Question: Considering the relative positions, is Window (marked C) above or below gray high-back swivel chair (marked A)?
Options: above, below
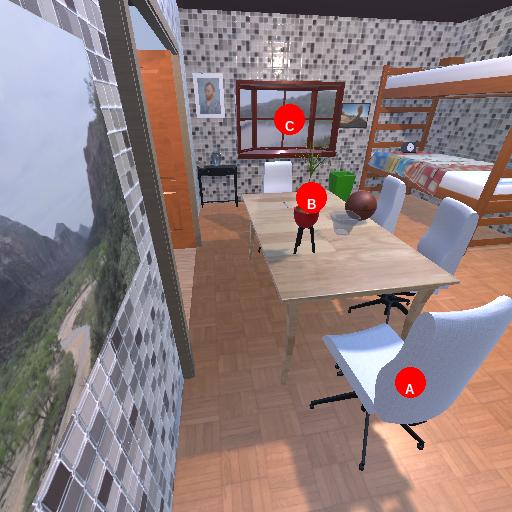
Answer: above